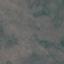
Land use / land cover class: HerbaceousVegetation